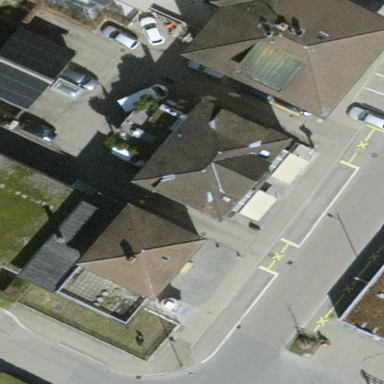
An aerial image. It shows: Bakery located inside building.